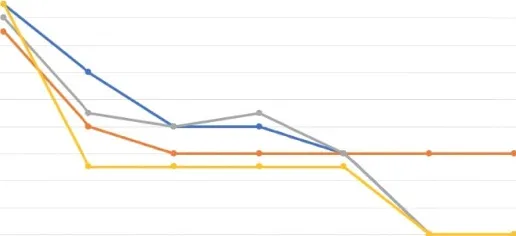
The central review. Of the RECIS 1.1 criteria.
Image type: pathology (immunostaining)